Chest X-ray:
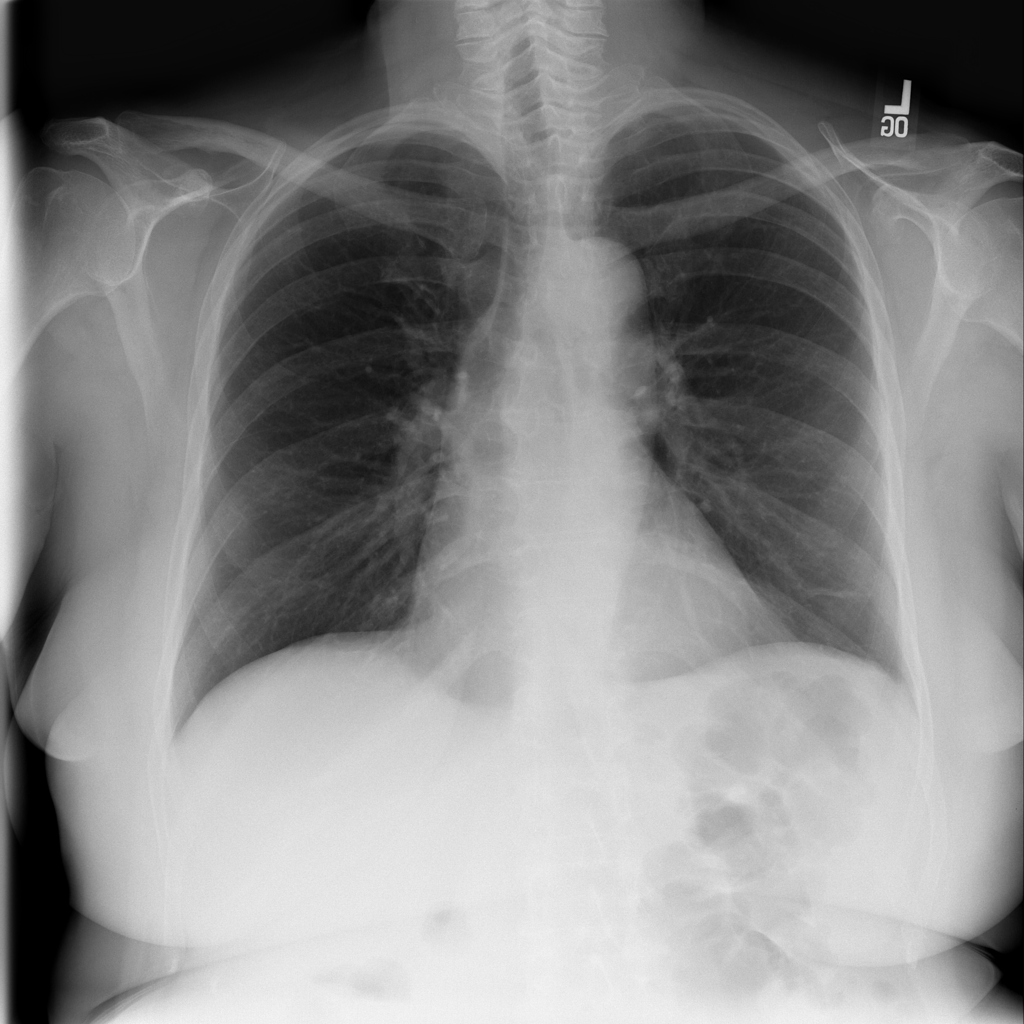
Findings: Atelectasis
No abnormal finding: no